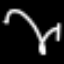
Label: squiggle